В 1916 году Толмен и Стюарт поставили знаменитый опыт, подтверждающий, что ток в металлах обусловлен движением свободных электронов. Схема опыта изображена на рисунке ниже.  Очень длинная катушка имеет собственный момент инерции $J_{0}$, радиус $r$ и длину $h$. На катушку намотан один слой тонкого металлического провода, имеющего длину $l$, массу $m$, число витков на единицу длины равно $n$. Концы провода с помощью скользящих контактов замкнуты на гальванометр. Катушка с проводом приводится в быстрое вращение с угловой скоростью $\omega_{0}$, а затем останавливается трением с моментом силы $M$. Полное сопротивление цепи равно $R$, а ее емкостью можно пренебречь. В этой части полностью пренебрегается индуктивностью катушки и предполагается выполнение закона Ома в любой момент времени. Дайте ответы на следующие вопросы:
Определите полный момент инерции $J$ катушки с проводом. Ответ выразите через $J_{0}$, $m$, $\omega_{0}$.
Определите зависимость угловой скорости вращения катушки $\omega(t)$ от времени $t$. Ответ выразите через $J$, $M$, $\omega_{0}$.
Определите зависимость силы тока в цепи катушки $I(t)$ от времени $t$. Ответ выразите через $J$, $M$, $r$, $l$, $R$ и $m_{e}$, $e$ — массу и заряд электрона, соответственно.
Гальванометр зафиксировал протекший через него электрический заряд $Q$. Выразите отношение заряда электрона к его массе $e/m_{e}$ через $\omega_{0}$, $r$, $l$, $R$, $Q$. В этой части необходимо учесть малую индуктивность катушки, которая считается очень длинной, так что краевыми эффектами можно пренебречь. Дайте ответы на следующие вопросы:
Найдите максимальное значение тока $I_{\max}$ в катушке. Ответ выразите через $J$, $M$, $r$, $R$, $m_{e}$, $e$. Изобразите примерный график зависимости $I(t)$.
Найдите максимальную энергию $W_{0}$, запасенную в катушке. Ответ выразите через $J$, $M$, $r$, $R$, $m_{e}$, $e$, $n$, $h$ и магнитную постоянную $\mu_{0}$.
Поток $S$ электромагнитной энергии через единицу площади поверхности определяется вектором Пойнтинга, который перпендикулярен электрическому и магнитному полю и равен по модулю $S=\frac{1}{\mu_{0}}EB\sin\alpha$, где $E$ — вектор напряженности электрического поля, $B$ — вектор магнитной индукции, а $\alpha$ — угол между ними (смотрите рисунок ниже). Определите электромагнитную энергию $W$, проходящую через боковую поверхность катушки за время нарастания тока, и электромагнитную энергию $W^{'}$, проходящую через боковую поверхность за время убывания тока. Ответ выразите через $l$, $r$, $M$, $J$, $n$, $R$, $m_{e}$, $e$, $\mu_{0}$.
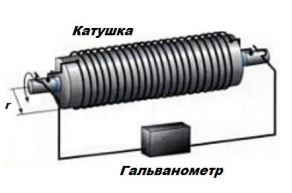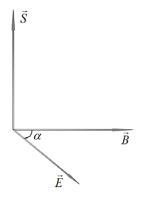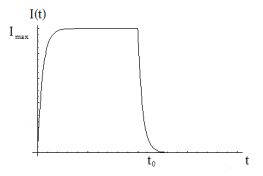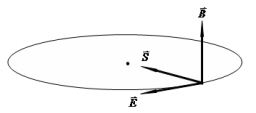
Определите полный момент инерции $J$ катушки с проводом. Ответ выразите через $J_{0}$, $m$, $\omega_{0}$.
Решение: Полный момент инерции относительно оси вращения складывается из момента инерции самой катушки и намотанного на нее проводника$$J=J_{0}+mr^{2}. \ (1)$$
Ответ: $$J=J_{0}+mr^{2}. $$

Определите зависимость угловой скорости вращения катушки $\omega(t)$ от времени $t$. Ответ выразите через $J$, $M$, $\omega_{0}$.
Решение: Уравнение вращения катушки как твердого тела имеет вид$$J\varepsilon =J\frac{\,d\omega}{\,dt}=-M, \ (2)$$где $\varepsilon$ — угловое ускорение катушки.Из уравнения $(2)$ следует, что катушка остановится в момент времени$$t_{0}=\frac{\omega_{0}J}{M}. \ (3)$$Отсюда находим зависимость угловой скорости вращения катушки от времени$$\begin{equation*}\omega(t)= \begin{cases} \omega_{0}-\frac{M}{J}t, t < t_{0}=\frac{\omega_{0}J}{M} \quad (4) \\ 0, \quad t \ge t_{0} \end{cases}\end{equation*}$$
Ответ: $$\begin{equation*}\omega(t)= \begin{cases} \omega_{0}-\frac{M}{J}t, t < t_{0}=\frac{\omega_{0}J}{M} \\ 0, \quad t \ge t_{0} \end{cases}\end{equation*}$$

Определите зависимость силы тока в цепи катушки $I(t)$ от времени $t$. Ответ выразите через $J$, $M$, $r$, $l$, $R$ и $m_{e}$, $e$ — массу и заряд электрона, соответственно.
Решение: При резком торможении катушки электроны в проволоке продолжают движение по инерции, в результате чего гальванометр должен зарегистрировать ток. Обозначим через $a=\varepsilon r$ линейное ускорение точек на ободе катушки. При достаточно плотной намотке и тонких проводах можно считать, что это ускорение направлено вдоль проводов. При торможении катушки к каждому свободному электрону приложена сила инерции $-m_{e}a$, направленная противоположно ускорению. Под ее действием электрон ведет себя в металле так, как если бы на него действовало некоторое эффективное поле$$E_{eff}=-\frac{m_{e}a}{e}. \ (5)$$Поэтому эффективная электродвижущая сила в катушке, обусловленная инерцией свободных электронов, равна$$Emf=E_{eff}l=-\frac{m_{e}}{e}al. \ (6)$$Таким образом, закон Ома для замкнутой электрической цепи дает$$IR=-Emf=\frac{m_{e}al}{e}. \ (7)$$С учетом решения п.2, получаем окончательный ответ$$\begin{equation*}I(t)= \begin{cases} \frac{Mm_{e}rl}{eJR}, t < t_{0}=\frac{\omega_{0}J}{M} \quad (8) \\ 0, \quad t \ge t_{0} \end{cases}\end{equation*}$$
Ответ: $$\begin{equation*}I(t)= \begin{cases} \frac{Mm_{e}rl}{eJR}, t < t_{0}=\frac{\omega_{0}J}{M} \\ 0, \quad t \ge t_{0} \end{cases}\end{equation*}$$

Гальванометр зафиксировал протекший через него электрический заряд $Q$. Выразите отношение заряда электрона к его массе $e/m_{e}$ через $\omega_{0}$, $r$, $l$, $R$, $Q$.
Решение: Количество заряда, протекшего через гальванометр, находим из $(8)$. Оно равно$$Q=It_{0}+\frac{m_{e}\omega_{0}rl}{eR}. \ (9)$$Отсюда отношение заряда электрона к его массе равно$$\frac{e}{m_{e}}=\frac{\omega_{0}rl}{RQ}. \ (10)$$
Ответ: $$\frac{e}{m_{e}}=\frac{\omega_{0}rl}{RQ}. $$

Найдите максимальное значение тока $I_{\max}$ в катушке. Ответ выразите через $J$, $M$, $r$, $R$, $m_{e}$, $e$. Изобразите примерный график зависимости $I(t)$.
Решение: В этом случае уравнение $(7)$ переписывается в виде$$L\frac{\,dI}{\,dt}+IR=-Emf=\frac{m_{e}al}{e}, \ (11)$$где $L=\mu_{0}n^{2}\pi r^{2}h$ — индуктивность катушки.Из $(11)$ следует, что максимальная сила тока в катушке равна$$I_{\max}=\frac{Mm_{e}rl}{eJR}. \ (12)$$Качественный график зависимости представлен на рисунке ниже.
Ответ: $$I_{\max}=\frac{Mm_{e}rl}{eJR}.$$

Найдите максимальную энергию $W_{0}$, запасенную в катушке. Ответ выразите через $J$, $M$, $r$, $R$, $m_{e}$, $e$, $n$, $h$ и магнитную постоянную $\mu_{0}$.
Решение: Максимальная энергия, запасенная в катушке, равна$$W_{0}=\frac{LI_{\max}^{2}}{2}=\frac{\mu_{0}\pi h}{2}\left(\frac{nMm_{e}r^{2}l}{eJR} \right). \ (13)$$
Ответ: $$W_{0}=\frac{\mu_{0}\pi h}{2}\left(\frac{nMm_{e}r^{2}l}{eJR} \right). $$

Поток $S$ электромагнитной энергии через единицу площади поверхности определяется вектором Пойнтинга, который перпендикулярен электрическому и магнитному полю и равен по модулю $S=\frac{1}{\mu_{0}}EB\sin\alpha$, где $E$ — вектор напряженности электрического поля, $B$ — вектор магнитной индукции, а $\alpha$ — угол между ними (смотрите рисунок ниже).  Определите электромагнитную энергию $W$, проходящую через боковую поверхность катушки за время нарастания тока, и электромагнитную энергию $W^{'}$, проходящую через боковую поверхность за время убывания тока. Ответ выразите через $l$, $r$, $M$, $J$, $n$, $R$, $m_{e}$, $e$, $\mu_{0}$.
Решение: В установившемся режиме магнитное поле $$B = \mu_{0} nI \ (14)$$в катушке остается постоянным, а электрическое поле отсутствует. Это несправедливо для начального момента времени, когда сила тока за короткий промежуток времени возрастает от нуля до максимального значения, определяемого формулой $(12)$. В соответствии с $(14)$ переменное магнитное поле порождает вихревое электрическое поле, и возникает поток электромагнитной энергии через боковую поверхность катушки. Найдем напряженность вихревого электрического поля вблизи поверхности из закона электромагнитной индукции Фарадея:$$Emf=E2\pi r=-\frac{\,d\Phi}{\,dt}=\frac{\,d}{\,dt}(B\pi r^{2}), \ (15)$$откуда модуль напряженности электрического поля$$E=\frac{r}{2}\frac{\,dB}{\,dt}=\frac{\mu_{0}nr}{2}\frac{\,dI}{\,dt}. \ (16)$$Направления векторов $\vec{E}$, $\vec{B}$ и $\vec{S}$ показаны на рисунке ниже.  Подставляя в вектор Пойнтинга выражения $(14)$ и $(16)$ и учитывая взаимную перпендикулярность векторов $\vec{E}$ и $\vec{B}$, находим$$S=\frac{\mu_{0}n^{2}r}{2}I\frac{\,dI}{\,dt}. \ (17)$$Таким образом, электромагнитная энергия, проходящая через боковую поверхность соленоида за время нарастания тока, дается интегралом от соотношения $(17)$ и имеет вид$$W=\frac{\mu_{0}n^{2}r}{4}I^{2}_{\max}2\pi r h=\frac{\mu_{0}\pi h}{2}\left(\frac{nMm_{e}r^{2}l}{eJR} \right)^{2}. \ (18)$$Такая же энергия будет выходить через боковую поверхность катушки при убывании тока, поэтому$$W^{'}=\frac{\mu_{0}n^{2}r}{4}I^{2}_{\max}2\pi rh=\frac{\mu_{0}\pi h}{2}\left(\frac{nMm_{e}r^{2}l}{eJR} \right)^{2}.\ (19)$$
Ответ: $$W=W^{'}=\frac{\mu_{0}\pi h}{2}\left(\frac{nMm_{e}r^{2}l}{eJR} \right)^{2}. $$
Темы:
T, Жаутыковские